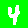
Digit: 4